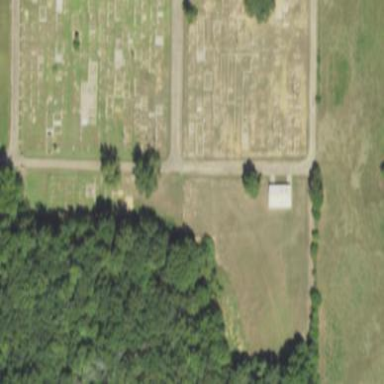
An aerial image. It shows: Cemetery.